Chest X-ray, PA view. Patient: 47 years old, sex M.
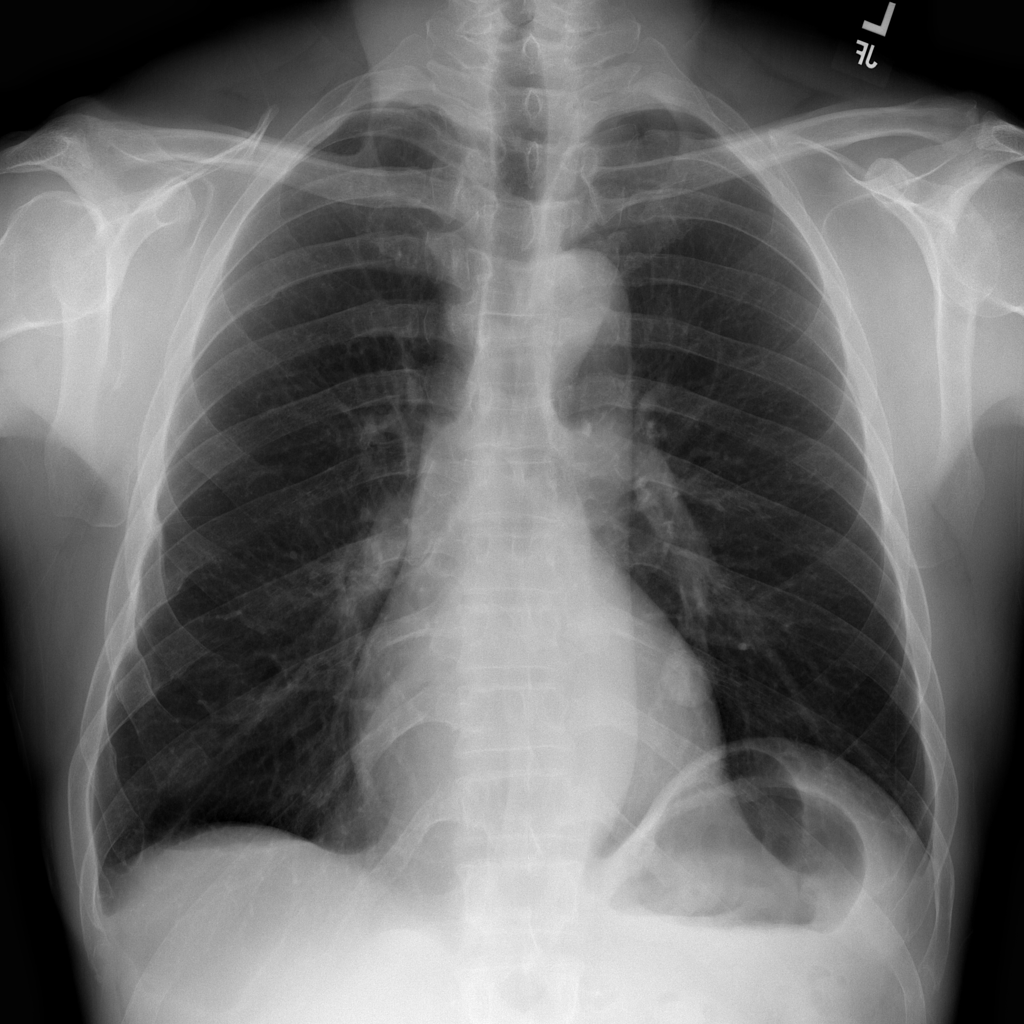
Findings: Nodule